Question:
I want to create a simple slider like the one I ve shown in the pic.. I have two divs wrapper 1 and wrapper2 separated by a margin of 20px,
I have a button in wrapper 1 clicking on which a new div should come down sliding which should come in front of wrapper 1 and 2,
The code that Ive used is
'''
<div id="wrapper1" style="width:960px; height:200px;z-index:100;">
<a href="#" class="clickMe">
<div id="tab1">
</div>
</a>
<div id="slider" style="width:400px; height:100px; z-index:999;">
</div>
</div>
<div id="wrapper2" style="width:960px; height:200px; z-index:100;">
</div>
'''
and the script looks like
'''
$(document).ready(function()
{
$("#slider").css({"display":"none"});
$(".clickMe").click(function()
{
$("#slider").slideDown("slow");
}
);
});
'''
With this code, what I get is the slider window comes sliding down by pushing wrapper2 downwards instead of coming in front.what could be the issue?
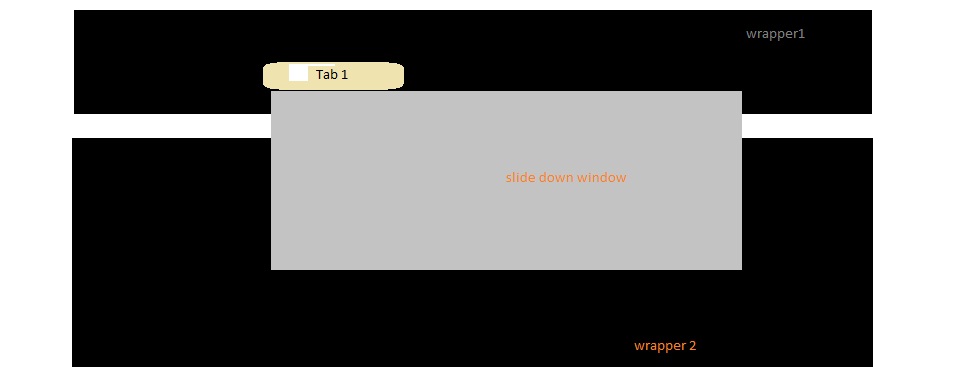
Answer: I've put a <URL> together.
Here is the relevant code:
HTML
'''
<div id="wrapper1">
<div class="clickMeWrapper">
<a class="clickMe" id="tab1" href="#">Click Me!</a>
<div class="slider">
</div>
</div>
<div class="clickMeWrapper">
<a class="clickMe" id="tab1" href="#">Click Me!
</a>
<div class="slider">
</div>
</div>
</div>
<div id="wrapper2">
</div>
'''
jQuery
'''
$(document).ready(function() {
$(".slider").hide();
$(".clickMeWrapper").click(function(e) {
e.preventDefault();
e.stopImmediatePropagation();
$(this).children(".slider").slideToggle("slow");
});
});
'''
If something's not clear, please let me know.